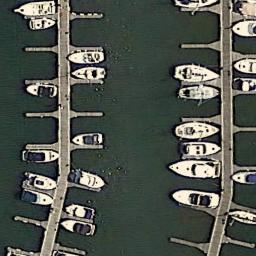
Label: harbor